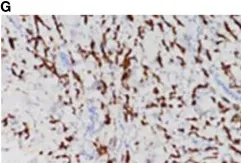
Pathological picture. Immunohistochemical CK8-18 pathological image of left abdominal skin tissue taken on July 20, 2022.
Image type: pathology (immunostaining)